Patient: sex M, age 69
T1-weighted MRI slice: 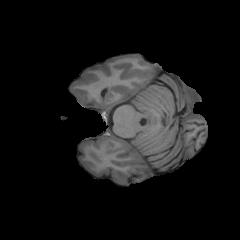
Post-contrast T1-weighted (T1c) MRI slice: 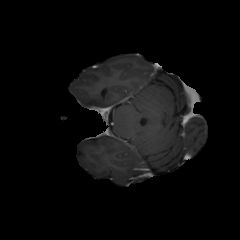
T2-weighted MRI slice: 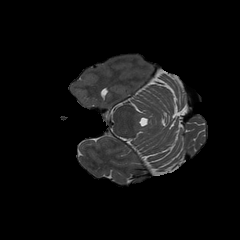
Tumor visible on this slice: no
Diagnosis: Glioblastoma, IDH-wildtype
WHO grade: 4